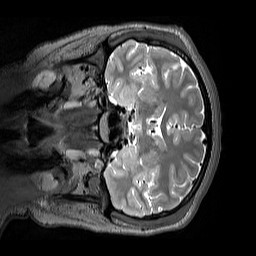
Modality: T2w
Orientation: coronal
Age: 12
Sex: female
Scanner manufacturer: siemens
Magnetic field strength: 3 T
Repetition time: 3.2 s
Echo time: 0.408 s